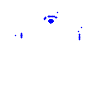
Particle: pion